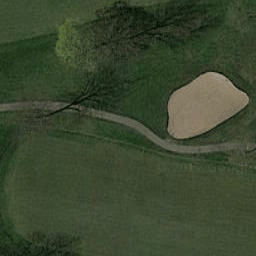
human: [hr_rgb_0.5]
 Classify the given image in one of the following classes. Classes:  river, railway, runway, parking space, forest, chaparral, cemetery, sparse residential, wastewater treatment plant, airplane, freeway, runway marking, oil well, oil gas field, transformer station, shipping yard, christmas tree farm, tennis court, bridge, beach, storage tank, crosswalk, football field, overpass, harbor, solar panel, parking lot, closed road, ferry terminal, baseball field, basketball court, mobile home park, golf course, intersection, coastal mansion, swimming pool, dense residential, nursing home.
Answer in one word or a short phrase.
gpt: golf course